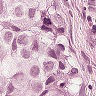
Metastatic tissue present: yes